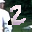
Label: 2